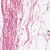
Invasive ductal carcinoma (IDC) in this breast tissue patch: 0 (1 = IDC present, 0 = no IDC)